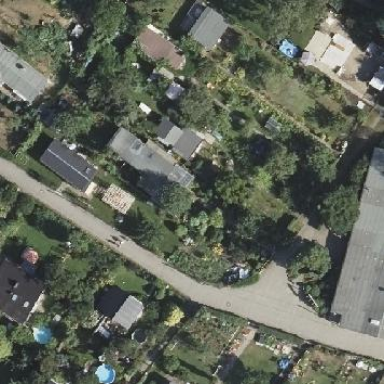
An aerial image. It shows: Plot within allotments.